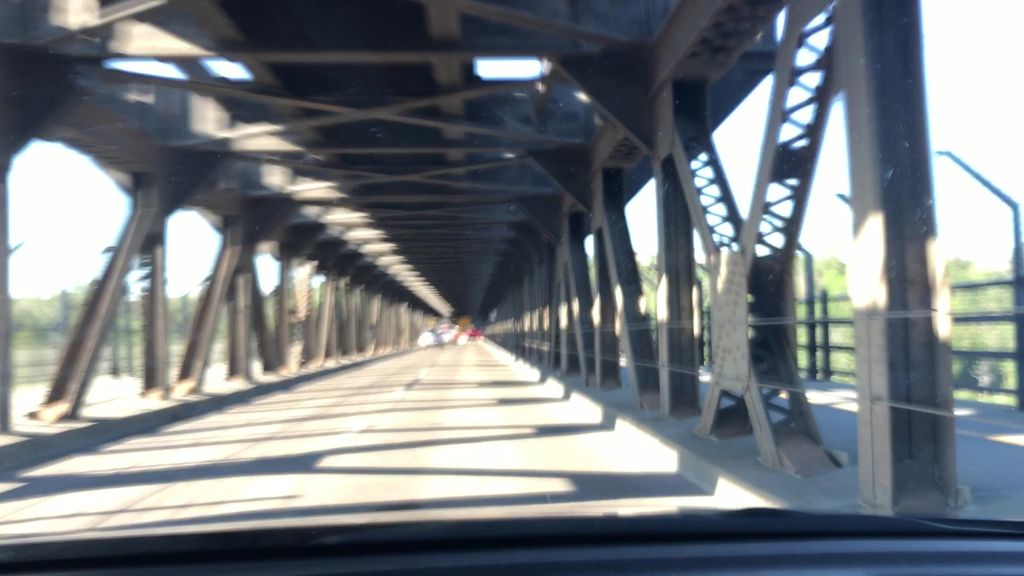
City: edmonton